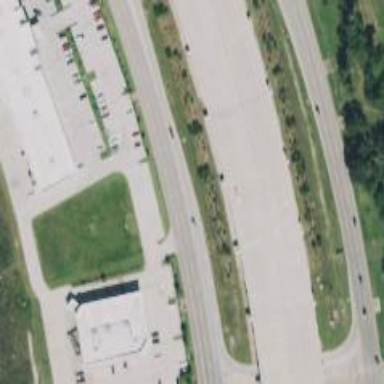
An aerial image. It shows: Secondary road with frontage road.